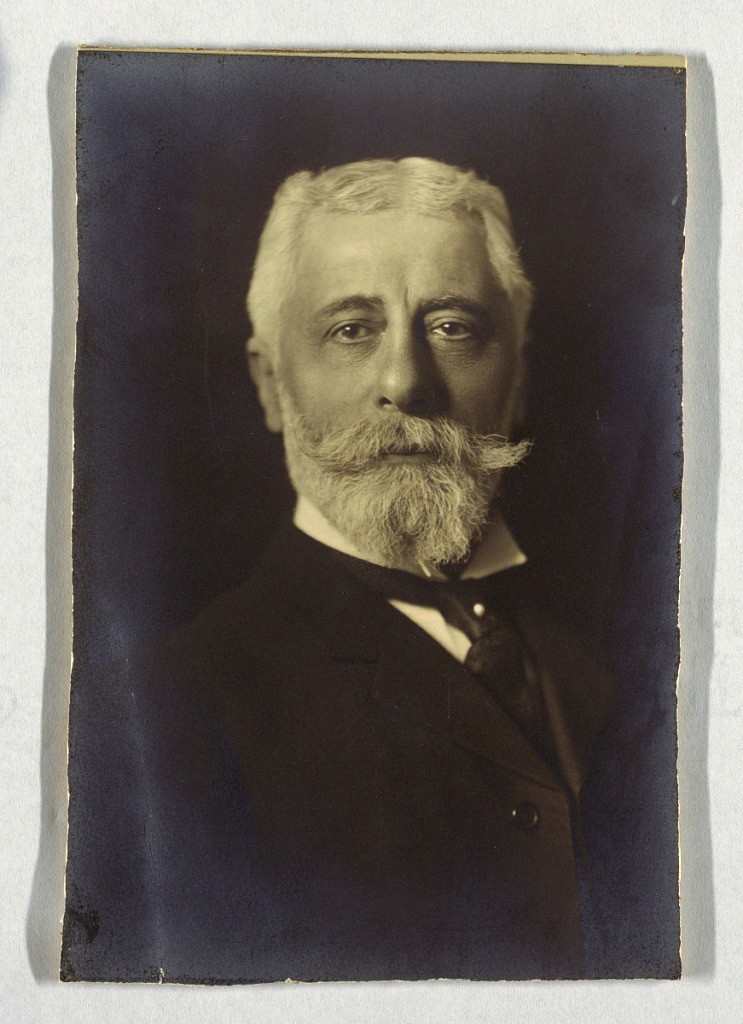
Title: Photograph of Hector Guimard
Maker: Hector Guimard, French, 1867–1942
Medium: Photographic print on sensitized paper mounted on board
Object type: Photograph
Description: A photograph of Hector Guimard picturing him in a black suit against a black background showing him from the chest up.